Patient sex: M
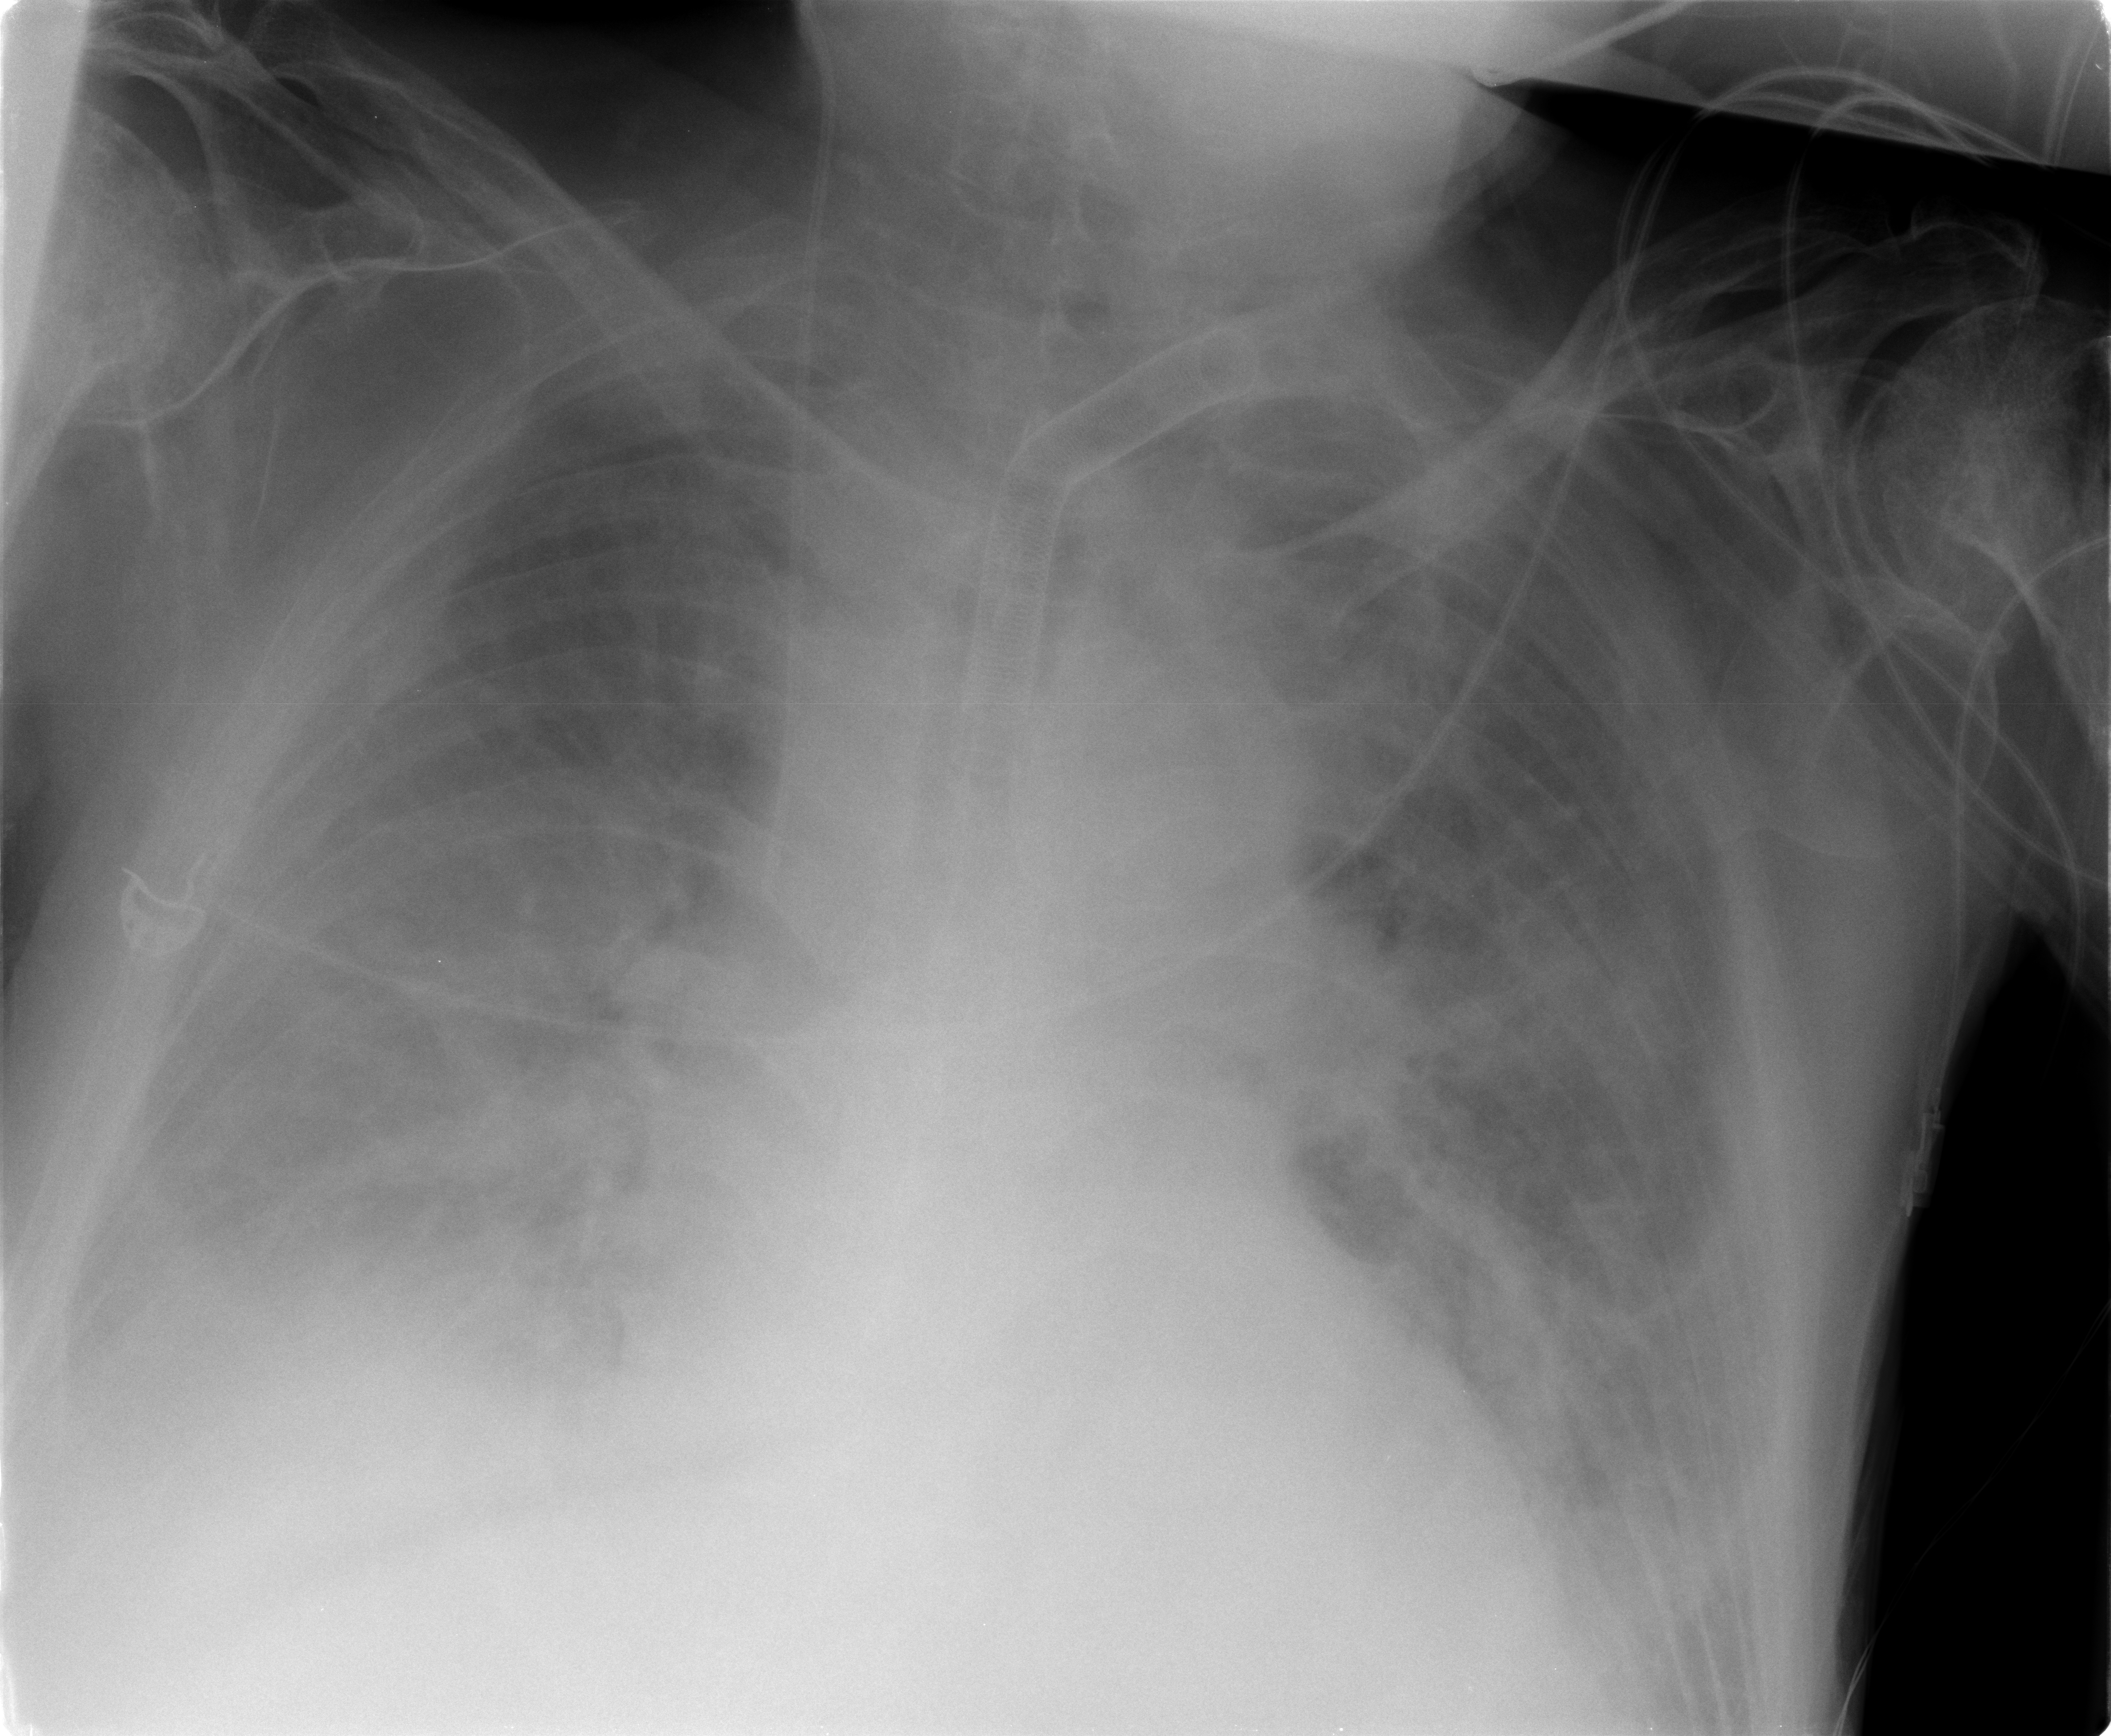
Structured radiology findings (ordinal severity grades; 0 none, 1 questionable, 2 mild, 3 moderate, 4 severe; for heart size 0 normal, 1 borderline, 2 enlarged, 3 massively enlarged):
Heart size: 2
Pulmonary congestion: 0
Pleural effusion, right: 3
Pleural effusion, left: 1
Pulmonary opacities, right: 2
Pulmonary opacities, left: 0
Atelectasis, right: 2
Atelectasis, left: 2